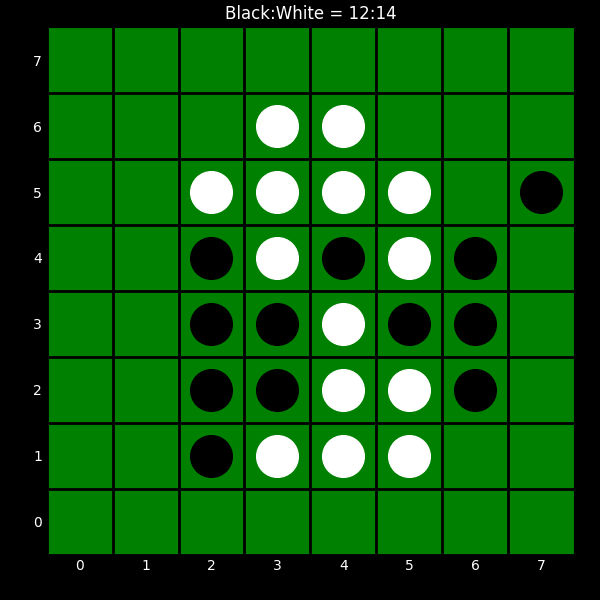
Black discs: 12
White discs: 14